Question: Given an image I need to try different color spaces which match the montage below:

'''
RGB = imread('image.jpg');
montage(RGB)
'''
However what I reach is a montage of grey channels!
---
EDIT:
We can montage 4 images, the original one and the three colored channels, as below:
'''
RGB = imread('image.jpg');
R = RGB(:,:,1);
G = RGB(:,:,2);
B = RGB(:,:,3);
redCh = cat(3, R, zeros(size(G), 'uint8'), zeros(size(B), 'uint8'));
greenCh = cat(3, zeros(size(R), 'uint8'), G, zeros(size(B), 'uint8'));
blueCh = cat(3, zeros(size(R), 'uint8'), zeros(size(G), 'uint8'), B);
%
montage({RGB,redCh,greenCh,blueCh})
'''
However the montage is still far from what I intend to create!
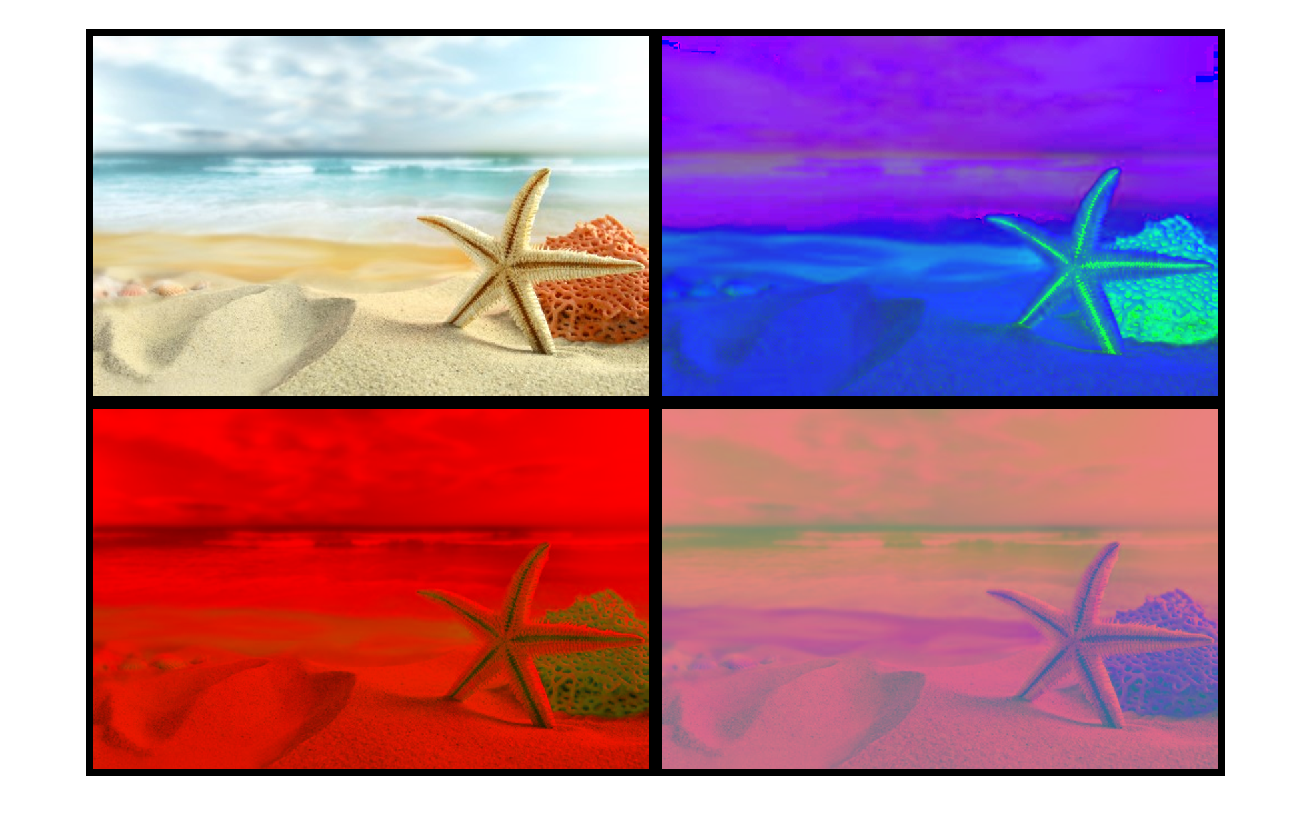
Answer: I found the solution! So simple..
'''
% Convert RGB color values to HSV color space
HSV = rgb2hsv(RGB);
% Convert RGB color values to NTSC color space
NTSC = rgb2ntsc(RGB);
% Convert RGB color values to YCbCr color space
YCbCr = rgb2ycbcr(RGB);
%
montage({RGB,HSV,NTSC,YCbCr}, 'Size', [2 2]);
'''